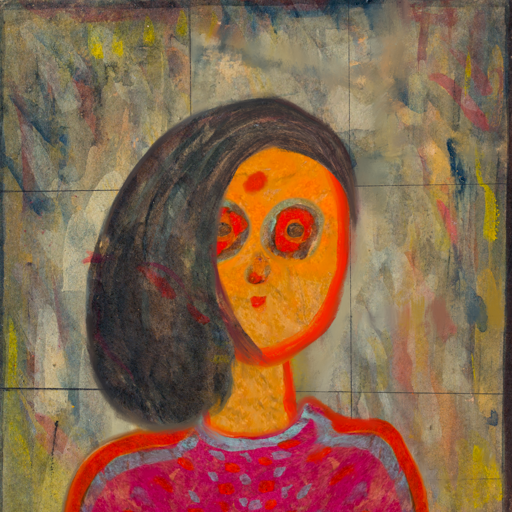
Background: GypsyMother, Head And Neck Front: Sisters, Face Front: Sisters, Bust: Sisters, Hair Front: Gypsy_Mother, Head Accessory: Blank, Second Necklace: Blank, Necklace: Blank, Baby: Blank